При помещении проводника в постоянное внешнее электрическое поле на его поверхности появляются электрические заряды. Это явление называется электростатической индукцией, а сами заряды — индуцированными. Оно обусловлено тем, что в проводнике имеется большое количество свободных зарядов, как правило электронов, которые могут свободно перемещаться внутри него. Распределение индуцированных зарядов для проводника произвольной формы может иметь достаточно сложный вид, но при этом остаются справедливыми следующие утверждения: $1)$ Напряженность электрического поля внутри проводника равна нулю. $2)$ Напряженность поля вблизи поверхности проводника направлена по нормали к ней. $3)$ Индуцированные заряды располагаются только на поверхности проводника. $4)$ Все точки проводника имеют одинаковый потенциал. В этой задаче мы рассмотрим несколько приемов расчета электрического поля в присутствии проводников и применим их к конкретной физической ситуации. Считайте известной электрическую постоянную $\varepsilon_0$. Проводящий шар радиуса $R$ заземлен и на расстоянии $l$ от него располагается точечный заряд $q$. При этом, в соответствии с изложенным выше, на шаре появляются индуцированные заряды, которые искажают поле точечного заряда $q$. К этой ситуации применим метод изображений, суть которого состоит в следующем. Электрическое поле вне шара можно представить как суперпозицию поля точечного заряда $q$ и поля некоторого фиктивного точечного заряда $Q$, расположенного внутри шара на расстоянии $a$ от его центра на линии, соединяющей точечный заряд $q$ с самим центром. Для расчета суммарного электрического поля воспользуемся декартовой системой координат на плоскости, показанной на рисунке ниже. Этого будет вполне достаточно, так как система обладает осевой симметрией.
Рассчитайте потенциал электрического поля в произвольной точке $A$ с координатами $(x, y)$, лежащей вне шара. Ответ выразите через $q$, $Q$, $l$, $a$, $x$, $y$, $\varepsilon_0$.
Используя полученное выше выражение, рассчитайте потенциал электрического поля на поверхности шара. Ответ выразите через $q$, $Q$, $l$, $a$, $x$, $R$, $\varepsilon_0$.
Используя ответ из пункта $2.2$, найдите величину заряда $Q$ и расстояние $a$, выразив их через $q$, $l$, $R$.
Рассчитайте работу $A$ которую надо совершить над точечным зарядом $q$, чтобы очень медленно удалить его на бесконечность. Ответ выразите через $q$, $l$, $R$, $\varepsilon_0$.
Найдите собственную энергию взаимодействия $W$ индуцированных зарядов друг с другом и выразите ее через $q$, $l$, $R$, $\varepsilon_0$. Проводящий шар радиуса $R$ помещается во внешнее однородное электрическое поле напряженностью $E_0$. В этом случае поле индуцированных электрических зарядов можно представить как суперпозицию поля двух фиктивных однородно заряженных шаров радиуса $R$, расположенных очень малом расстоянии $a \ll R$ друг от друга. Суммарный заряд этих шаров равен нулю в силу закона сохранения заряда, поэтому можно считать, что один из них заряжен с объемной плотностью заряда $\rho$, а второй — с объемной плотностью $−\rho$.
Рассчитайте напряженность электрического поля $E_{\rho}$ внутри однородно заряженного шара с объемной плотностью $\rho$ на расстоянии $r$ от его центра. Ответ выразите через $\rho$, $r$, $\varepsilon_0$.
Рассчитайте напряженность электрического поля в области пересечения двух фиктивных шаров. Ответ выразите через $\rho$, $a$, $\varepsilon_0$.
Найдите поверхностную плотность индуцированных зарядов $\sigma$ в зависимости от угла $\theta$. Ответ выразите через $E_0$, $\theta$, $\varepsilon_0$.
Найдите напряженность электрического поля $E$ снаружи шара вблизи точки на его поверхности, характеризуемой углом $\theta$. Ответ выразите через $E_0$, $\theta$. Тонкое кольцо радиуса $R$ заряжено равномерно по своей длине зарядом $q$. По непроводящей спице, расположенной вдоль оси кольца, может скользить без трения незаряженный маленький проводящий шарик радиуса $r$ и массы $m$.
Вычислите частоту $\omega$ малых колебаний шарика возле положения равновесия. Ответ выразите через $q$, $R$, $r$, $m$, $\varepsilon_0$.
Изначально шарик расположен в центре кольца и находится в состоянии покоя. Найдите работу $A$, которую надо совершить, чтобы очень медленно увести шарик вдоль спицы на бесконечность. Ответ выразите через $q$, $R$, $r$, $\varepsilon_0$.
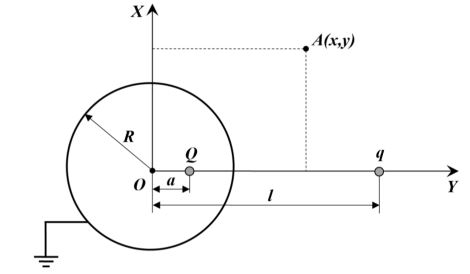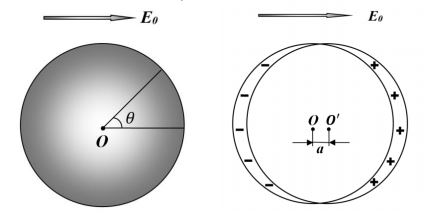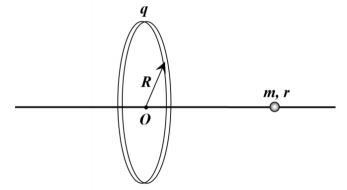
Рассчитайте потенциал электрического поля в произвольной точке $A$ с координатами $(x, y)$, лежащей вне шара. Ответ выразите через $q$, $Q$, $l$, $a$, $x$, $y$, $\varepsilon_0$.
Решение: Потенциал электрического поля заряда $q$ равен$$\varphi_{1}=\frac{q}{4\pi\varepsilon_0\sqrt{(l-x)^2+y^2}}, \tag{1}$$а потенциал точечного заряда $Q$$$\varphi_2=\frac{Q}{4\pi\varepsilon_0\sqrt{(x-a)^2+y^2}}. \tag{2}$$По принципу суперпозиции полный потенциал есть их сумма, то есть$$\varphi=\varphi_1+\varphi_2=\frac{q}{4\pi\varepsilon_0\sqrt{(l-x)^2+y^2}}+\frac{Q}{4\pi\varepsilon_0\sqrt{(x-a)^2+y^2}}. \tag{3}$$
Ответ: $$\varphi=\frac{q}{4\pi\varepsilon_0\sqrt{(l-x)^2+y^2}}+\frac{Q}{4\pi\varepsilon_0\sqrt{(x-a)^2+y^2}}. $$

Используя полученное выше выражение, рассчитайте потенциал электрического поля на поверхности шара. Ответ выразите через $q$, $Q$, $l$, $a$, $x$, $R$, $\varepsilon_0$.
Решение: Уравнение окружности, соответствующей поверхности шара, имеет вид$$x^2+y^2=R^2. \tag{4}$$Исключая $y$ с помощью $(4)$ и подставляя в формулу $(3)$, находим$$\varphi=\frac{q}{4\pi\varepsilon_0\sqrt{l^2-2lx+R^2}}+\frac{Q}{4\pi\varepsilon_0\sqrt{a^2-2ax+R^2}}. \tag{5}$$
Ответ: $$\varphi=\frac{q}{4\pi\varepsilon_0\sqrt{l^2-2lx+R^2}}+\frac{Q}{4\pi\varepsilon_0\sqrt{a^2-2ax+R^2}}. $$

Используя ответ из пункта $2.2$, найдите величину заряда $Q$ и расстояние $a$, выразив их через $q$, $l$, $R$.
Решение: Потенциал шара равен нулю, так как он заземлен, то есть$$\varphi=0. \tag{6}$$Приравнивая выражение $(5)$ к нулю, перепишем его в виде$$\frac{Q}{q}=-\frac{\sqrt{a^2-2ax+R^2}}{\sqrt{l^2-2lx+R^2}}=\beta=\operatorname{const} < 0. \tag{7}$$Возводя уравнение $(7)$ в квадрат, получаем следующее уравнение$$2x(l\beta^2-a)+a^2+R^2-\beta^2(l^2+R^2)=0. \tag{8}$$Уравнение $(8)$ должно быть справедливым для всех $x \in (−R, R)$, а это возможно, только если коэффициент при первой степени $x$ и свободный член по отдельности равны нулю, то есть$$l\beta^2-a=0, \tag{9}$$$$a^2+R^2-\beta^2(l^2+R^2)=0. \tag{10}$$Решая систему уравнений $(9)$ и $(10)$, получаем два решения$$a=l, \beta=-1, \tag{11}$$$$a=\frac{R^2}{l}, \beta=-\frac{R}{l}. \tag{12}$$Только решение $(12)$ является ненулевым, поэтому окончательно получаем$$Q=-q\frac{R}{l}, \tag{13}$$$$a=\frac{R^2}{l}. \tag{14}$$
Ответ: $$Q=-q\frac{R}{l}.$$$$a=\frac{R^2}{l}. $$

Рассчитайте работу $A$ которую надо совершить над точечным зарядом $q$, чтобы очень медленно удалить его на бесконечность. Ответ выразите через $q$, $l$, $R$, $\varepsilon_0$.
Решение: Сила, действующая на точечный заряд равна$$F=\frac{q^2Rl}{4\pi\varepsilon_0(l^2-R^2)^2}, \tag{15}$$откуда искомая работа вычисляется по формуле$$A=\int\limits_l^\infty Fdl=\frac{q^2R}{8\pi\varepsilon_0(l^2-R^2)}. \tag{16}$$
Ответ: $$A=\frac{q^2R}{8\pi\varepsilon_0(l^2-R^2)}. $$

Найдите собственную энергию взаимодействия $W$ индуцированных зарядов друг с другом и выразите ее через $q$, $l$, $R$, $\varepsilon_0$.
Решение: Будем медленно перемещать заряд из начального положения на бесконечность так, чтобы возникающие силы тока были малы и выделением джоулева тепла можно было пренебречь. Пусть $W_q$ — энергия точечного заряда $q$, $W_Q$ — искомая энергия взаимодействия индуцированных зарядов, $W_{Qq}$ — энергия взаимодействия точечного заряда $q$ с индуцированными зарядами, равная$$W_{Qq}=-\frac{q^2R}{4\pi\varepsilon_0(l^2-R^2)}. \tag{17}$$При удалении заряда на бесконечность должен выполняться закон сохранения энергии, который в данном случае имеет вид$$W_q+W_Q+W_{Qq}+A=W_q. \tag{18}$$Из системы уравнений $(16)-(18)$, окончательно находим$$W_Q=\frac{q^2R}{8\pi\varepsilon_0(l^2-R^2)}. \tag{19}$$
Ответ: $$W_Q=\frac{q^2R}{8\pi\varepsilon_0(l^2-R^2)}.$$

Рассчитайте напряженность электрического поля $E_{\rho}$ внутри однородно заряженного шара с объемной плотностью $\rho$ на расстоянии $r$ от его центра. Ответ выразите через $\rho$, $r$, $\varepsilon_0$.
Решение: Для нахождения электрического поля внутри однородно заряженного шара воспользуемся теоремой Гаусса, записанной для сферического объема радиуса $r < R$. Заряд, находящийся внутри этого объема равен$$q=\frac{4}{3}\pi r^3\rho, \tag{20}$$а поток вектора напряженности через его поверхность составляет$$\Phi_E=4\pi r^2E. \tag{21}$$По теореме Гаусса$$\Phi_E=\frac{q}{\varepsilon_0}, \tag{22}$$откуда находим$$\vec E=\frac{\rho}{3\varepsilon_0}\vec r. \tag{23}$$В последнем выражении учтено, что векторы напряженности коллинеарен вектору $\vec r$.
Ответ: $$\vec E=\frac{\rho}{3\varepsilon_0}\vec r. $$

Рассчитайте напряженность электрического поля в области пересечения двух фиктивных шаров. Ответ выразите через $\rho$, $a$, $\varepsilon_0$.
Решение: Теперь рассмотрим два шара, имеющих объемные плотности зарядов противоположных знаков и рассчитаем электрическое поле в области их пересечения. Возьмем произвольную точку внутри этой области и проведем в нее из центров шаров радиусы векторы, обозначив их $\vec r_{+}$ и $\vec r_{-}$ — соответственно. Тогда по формуле $(23)$$$\vec E_{+}=\frac{\rho}{3\varepsilon_0}\vec r_{+}, \tag{24}$$$$\vec E_{-}=-\frac{\rho}{3\varepsilon_0}\vec r_{-}. \tag{25}$$Суммарное поле находится из принципа суперпозиции$$\vec E=\frac{\rho}{3\varepsilon_0}(\vec r_{+}-\vec r_{-})=\frac{\rho}{3\varepsilon_0}\vec a, \tag{26}$$где $\vec a$ — вектор, построенный от центра отрицательного шара к центру положительного.
Ответ: $$\vec E=\frac{\rho}{3\varepsilon_0}(\vec r_{+}-\vec r_{-})=\frac{\rho}{3\varepsilon_0}\vec a.$$

Найдите поверхностную плотность индуцированных зарядов $\sigma$ в зависимости от угла $\theta$. Ответ выразите через $E_0$, $\theta$, $\varepsilon_0$.
Решение: Напряженность поля внутри проводящего шара должна быть равна нулю. Индуцированные заряды создают, согласно формуле $(26)$, однородное электрическое поле, которое должно полностью компенсировать внешнее электрическое поле, откуда получаем, что$$\rho a=3\varepsilon_0E_0. \tag{27}$$Заряды фиктивных шаров полностью компенсируются за исключением тонкого слоя вблизи поверхности, который можно считать поверхностным зарядом. Толщина слоя $\delta$ зависит от угла $\theta$ и в силу малости $a$ равна$$\delta=a\cos\theta. \tag{28}$$Отсюда величина поверхностного заряда вблизи угла $\theta$ равна$$\sigma=\frac{\rho V}{S}=\frac{\rho S\delta}{S}=\rho \delta. \tag{29}$$Из выражений $(27)-(29)$ окончательно получаем$$\sigma=3\varepsilon_0E_0\cos\theta. \tag{30}$$
Ответ: $$\sigma=3\varepsilon_0E_0\cos\theta. $$

Найдите напряженность электрического поля $E$ снаружи шара вблизи точки на его поверхности, характеризуемой углом $\theta$. Ответ выразите через $E_0$, $\theta$.
Решение: Рассмотрим тонкий цилиндр вблизи поверхности проводника и применим к нему теорему Гаусса. Так как поле внутри проводника отсутствует, а снаружи оно направлено по нормали, то по теореме Гаусса$$ES=\frac{\sigma S}{\varepsilon_0}, \tag{31}$$откуда следует, что$$E=3E_0\cos\theta. \tag{32}$$
Ответ: $$E=3E_0\cos\theta. $$

Вычислите частоту $\omega$ малых колебаний шарика возле положения равновесия. Ответ выразите через $q$, $R$, $r$, $m$, $\varepsilon_0$.
Решение: Воспользуемся тем, что проводящий шарик очень маленький, так что электрическое поле кольца $E$ в его окрестности можно считать практически однородным. В предыдущей части этой задачи показано, что его поляризацию можно представить как два фиктивных шара противоположного заряда. Эти два шара ведут себя во внешнем поле как диполь с моментом$$\vec p=q\vec a, \tag{33}$$где$$q=\rho\frac{4}{3}\pi r^3. \tag{34}$$Используя $(27)$, из $(33)$ и $(34)$ получаем$$\vec p=4\pi r^3\varepsilon_0\vec E. \tag{35}$$Вычислим поле кольца $E$ в окрестности шарика как функцию его расстояния $z$ до центра. Очевидно, что поле кольца направлено вдоль спицы. Разобьем его на малые части, несущие заряд $\Delta q_i$. Тогда проекция их поля на направление спицы имеет вид$$\Delta E_z=\frac{\Delta q_i\cos\alpha}{4\pi \varepsilon_0(z^2+R^2)^2}. \tag{36}$$Учитывая, что$$\cos\alpha=\frac{z}{(z^2+R^2)^{1/2}} \tag{37}$$и суммируя по всем элементам кольца, получаем$$E(z)=\frac{qz}{4\pi\varepsilon_0(z^2+R^2)^{3/2}}. \tag{38}$$Сила, действующая на диполь равна$$F=qE(z+a)-qE(z)=qa\frac{dE}{dz}=p\frac{dE}{dz}. \tag{39}$$Подставляя $(35)$ и $(38)$ в $(39)$, получаем$$F=\frac{q^2r^3z(R^2-2z^2)}{4\pi\varepsilon_0(z^2+R^2)^4}. \tag{40}$$Из выражения $(40)$ следует, что существуют три положения равновесия, которые определяются точками$$z_1=0, \tag{41}$$$$z_{2,3}=\pm\frac{R}{\sqrt{2}}. \tag{42}$$Простой анализ показывает, что положение равновесия $(41)$ является неустойчивым, а симметричные положения $(42)$ являются устойчивыми.Вблизи положения устойчивого равновесия выражения для силы $(40)$ принимает вид$$F=-\frac{8q^2r^3x}{81\pi\varepsilon_0R^6}, \tag{43}$$где$$x=z-\frac{R}{\sqrt{2}} \ll R. \tag{44}$$Уравнение Ньютона для движения шарика вдоль спицы при малых отклонениях $x$ имеет вид$$m\ddot x+\frac{8q^2r^3}{81\pi\varepsilon_0R^6}x=0 \tag{45}$$и представляет собой уравнение гармонических колебаний с частотой$$\omega=\sqrt{\frac{8q^2r^3}{81\pi\varepsilon_0mR^6}}. \tag{46}$$
Ответ: $$\omega=\sqrt{\frac{8q^2r^3}{81\pi\varepsilon_0mR^6}}. $$

Изначально шарик расположен в центре кольца и находится в состоянии покоя. Найдите работу $A$, которую надо совершить, чтобы очень медленно увести шарик вдоль спицы на бесконечность. Ответ выразите через $q$, $R$, $r$, $\varepsilon_0$.
Решение: Для получения ответа нет необходимости интегрировать формулу $(40)$. В начальном положении проводящий шарик не поляризован и в конечном состоянии он тоже не поляризован, так как в нуле и на бесконечности электрическое поле кольца обращается в ноль. Поэтому применение закона сохранения энергии сразу приводит к ответу$$A=0. \tag{47}$$Естественно, что интегрирование выражения $(40)$ в пределах от нуля до бесконечности дает тот же самый ответ.
Ответ: $$A=0. $$
Темы:
T, Жаутыковские